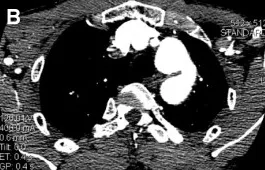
CTA demonstrated an aortic arch with 50 mm sized saccular aneurysm at 3 mm distal to the LCCA, aortic arch coarctation in the size of 12 mm.
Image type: radiology (ct)